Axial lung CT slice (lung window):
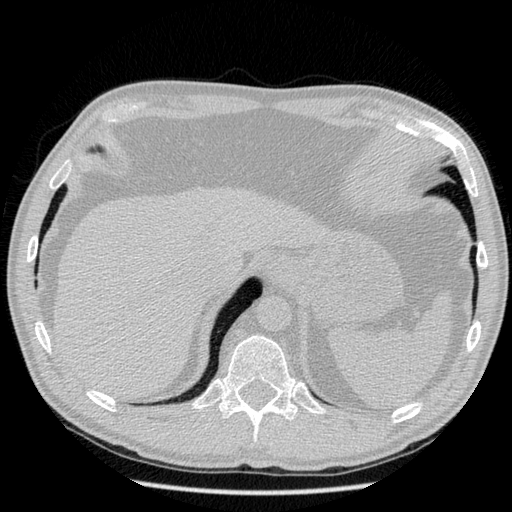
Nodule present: no